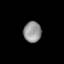
Tissue: skin
Cell type: T cells
Senescence score: 0.2307
Nuclear area (px): 364
Mean DAPI intensity: 146.121